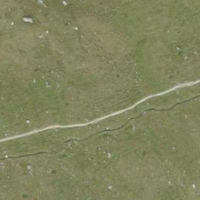
EUNIS habitat code: 26
Species observed at this site:
Campanula barbata